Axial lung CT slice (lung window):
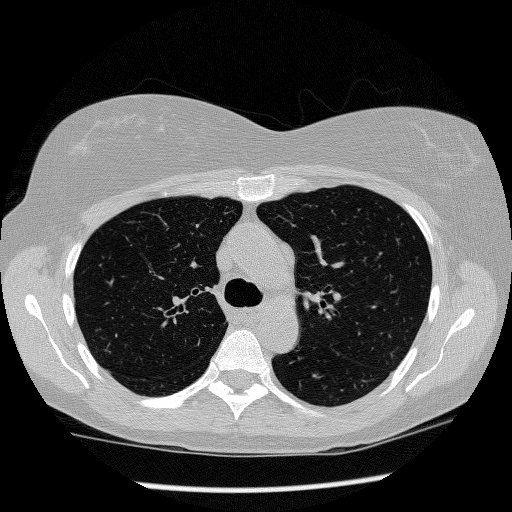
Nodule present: no